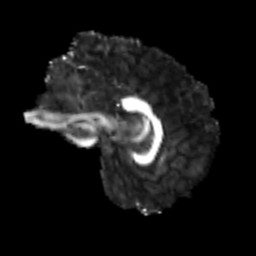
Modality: FA
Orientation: sagittal
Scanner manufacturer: siemens
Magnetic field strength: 3 T
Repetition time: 3.6 s
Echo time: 0.092 s